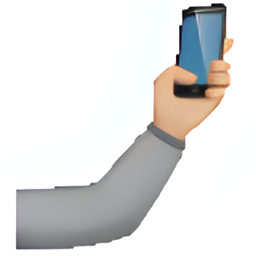
Name: selfie
Emoji: 🤳🏼
Group: People & Body
Sub-group: hand-prop